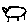
Label: bird